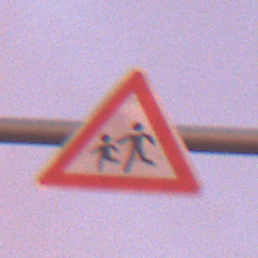
Verkehrszeichen: KinderRechts
Umgebung: Outdoor, Urban
Tageszeit: SunriseSunset
Wetter: PartlyCloudy
Licht: Natural
Jahreszeit: NotSpecified
Kontrast: MediumContrast